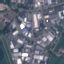
Land use / land cover class: Industrial